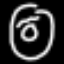
Label: donut